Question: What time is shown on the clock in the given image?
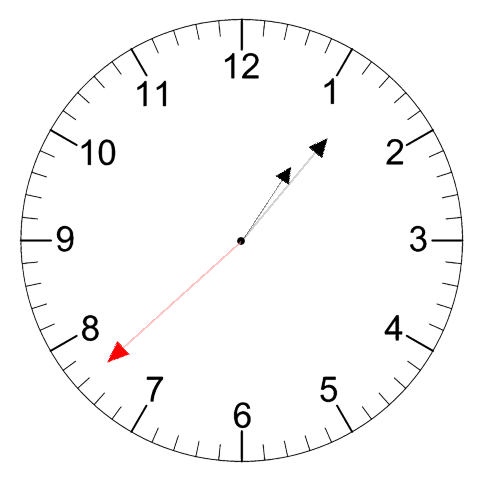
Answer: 01:06:38